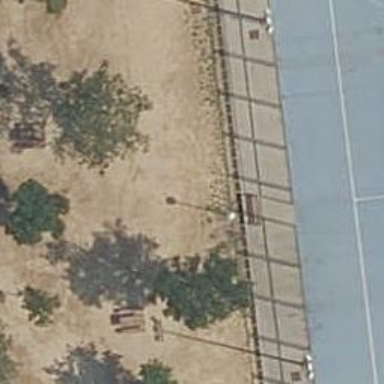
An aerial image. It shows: Brown bench.